Current action and preconditions to check: trajectory_clear

Your task: For each precondition in the list above, predict whether it will hold at this action.

Consider the current scene as observed from the mobile robot's camera, and analyze the predicted future states of all dynamic agents (e.g., people, animals, vehicles, or any moving entities) within the NEXT SECOND.

IMPORTANT: Only answer "very likely" if you are absolutely certain—based on strong, clear evidence—that a dynamic agent will violate the precondition in the predicted future state. Do NOT answer "very likely" for unlikely, ambiguous, or low-probability risks.

Ask yourself for each precondition: Is there a high probability, with clear and convincing evidence, that the predicted future states of any dynamic agent will interfere with the predicted future state of the currently executing action within the NEXT SECOND, causing that precondition to fail?

Assess the risk level based on these predictions. Use "likely" or "very likely" if motions create a clear risk of interference.

Use "neutral" or "improbable" if agents are nearby but their predicted paths are clearly diverging or non-conflicting.

Failure Risk Categories: "very improbable", "improbable", "neutral", "likely", "very likely"

Answer Format: Output ONLY the probability_of_failure value from these categories: "very improbable", "improbable", "neutral", "likely", "very likely"

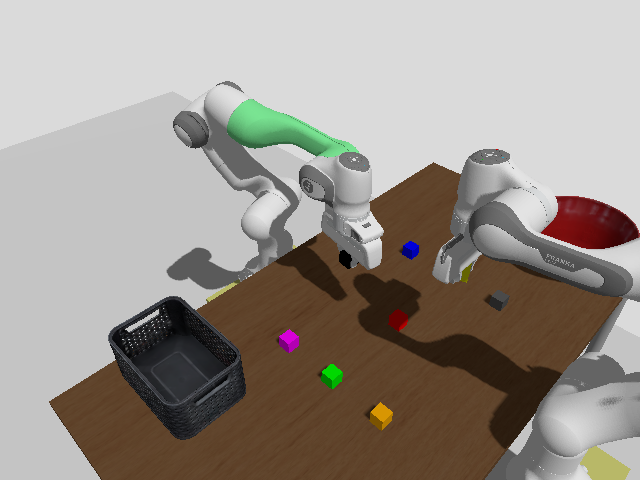

Answer: improbable